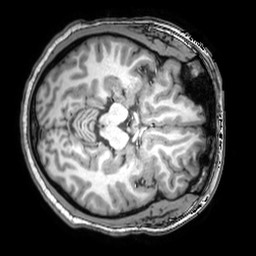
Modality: T1w
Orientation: axial
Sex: male
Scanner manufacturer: philips
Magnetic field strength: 3 T
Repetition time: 0.008156 s
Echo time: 0.00374 s